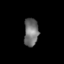
Tissue: lung
Cell type: Endothelial cells
Senescence score: 0.1742
Nuclear area (px): 392
Mean DAPI intensity: 113.401